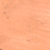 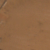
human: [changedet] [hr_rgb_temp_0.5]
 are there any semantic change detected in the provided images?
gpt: A new street is present near the left upper corner.